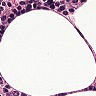
Metastatic tissue present: no